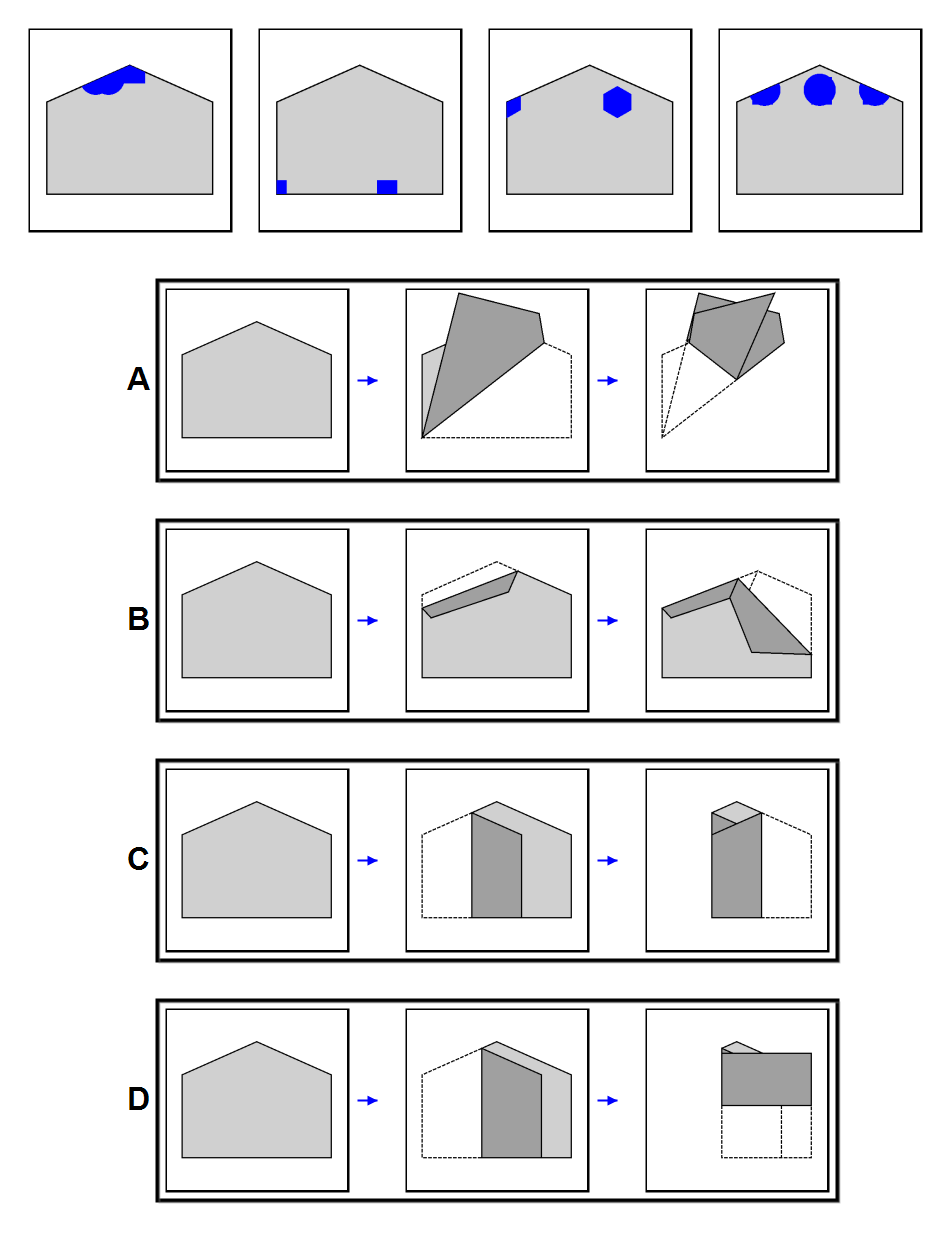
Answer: C